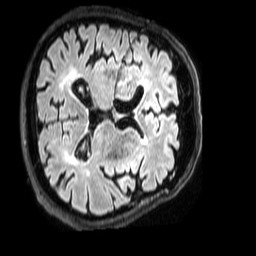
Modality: FLAIR
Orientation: axial
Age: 80
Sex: male
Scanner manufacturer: philips
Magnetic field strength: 3 T
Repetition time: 4.8 s
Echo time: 0.2795 s